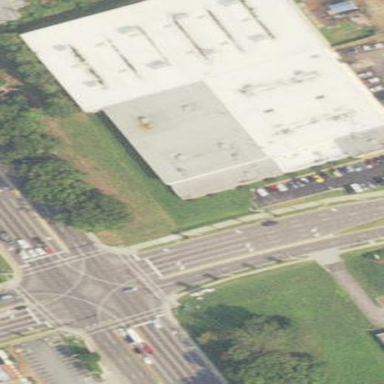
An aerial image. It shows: Industrial building.